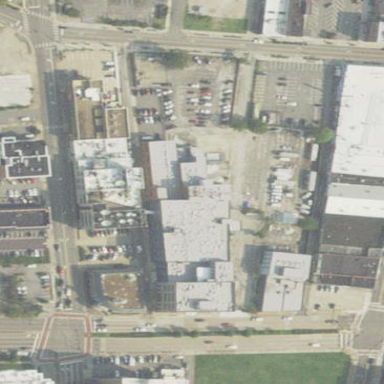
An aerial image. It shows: Commercial building.